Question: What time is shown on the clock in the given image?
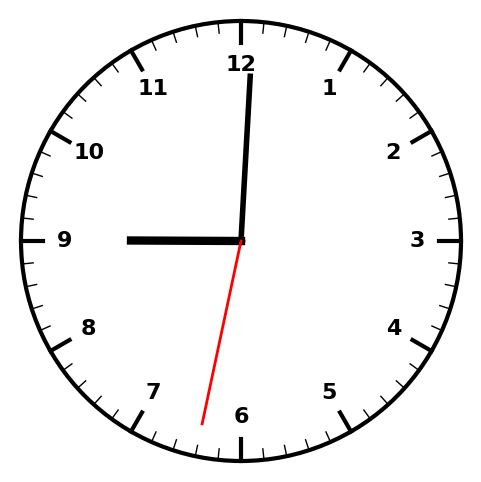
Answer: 09:00:32